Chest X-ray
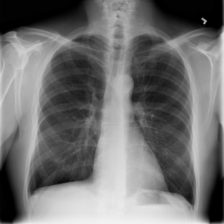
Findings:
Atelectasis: negative
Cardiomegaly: negative
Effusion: negative
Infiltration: negative
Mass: negative
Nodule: negative
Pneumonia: negative
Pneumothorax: negative
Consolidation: negative
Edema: negative
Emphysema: positive
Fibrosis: negative
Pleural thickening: negative
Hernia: negative